Космонавт перемещается вдоль прямой из точки $A$ в точку $B$. График его движения изображен на рисунке ($v$ — скорость космонавта, $x$ — его координата).
Найдите время движения космонавта из точки $A$ в точку $B$.
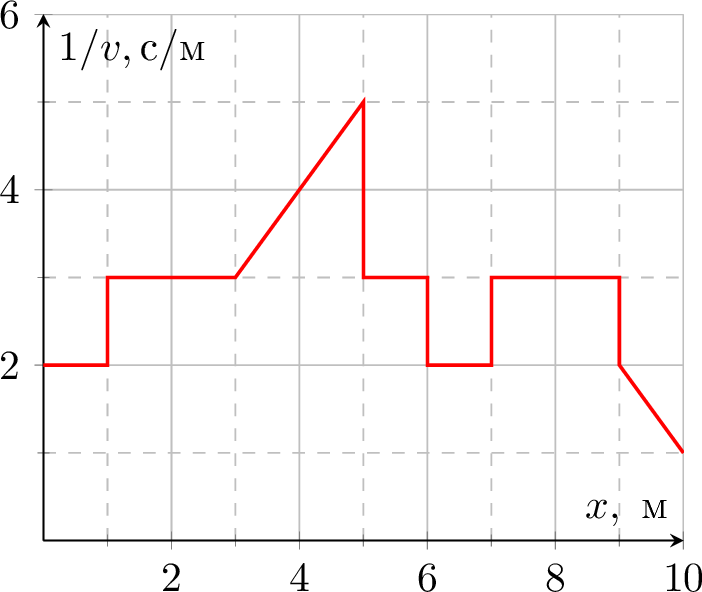
Решение: Площадь под графиком численно равна искомому времени (действительно, $\Delta x / v=\Delta t$). После несложных вычислений получаем: $t=28.5~с$.
Ответ: $t=28.5~с$.
Темы:
T, Механика, Кинематика, Всероссийские, Обработка графика